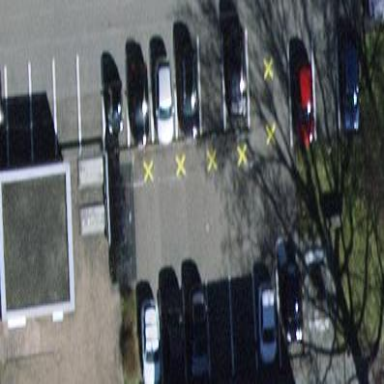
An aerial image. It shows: Parking area.